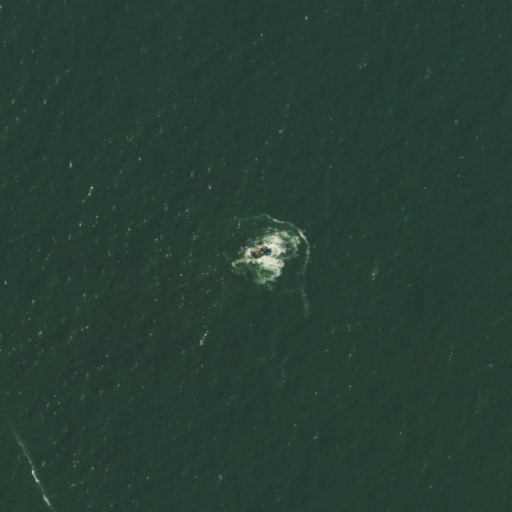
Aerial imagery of island in California named Hump Rock containing only open water